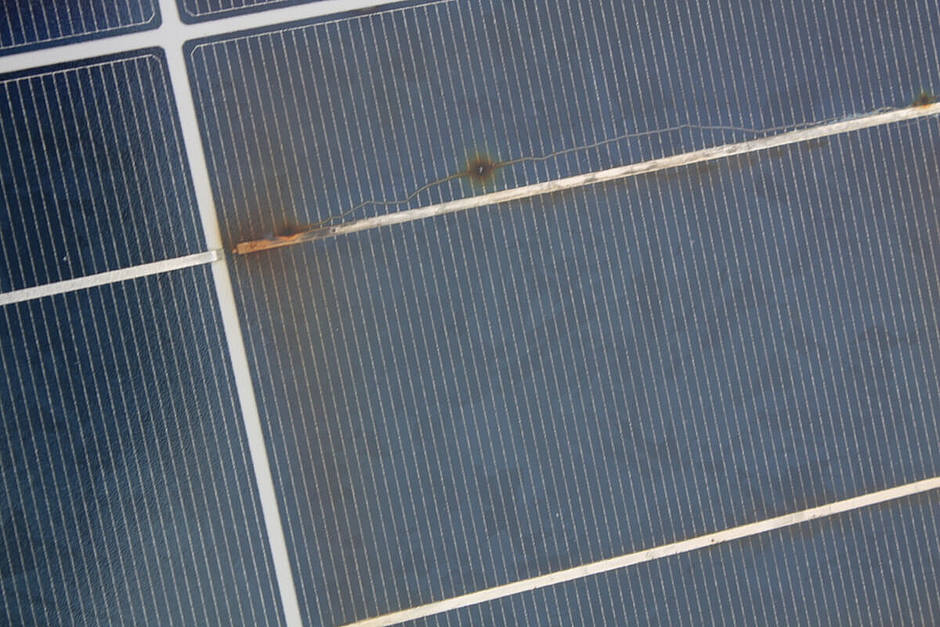
Label: Electrical-damage